Interaction volume radius: 5 \u00c5
Interaction volume height: 25 \u00c5
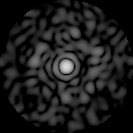
Disorder parameter: 0.8071